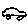
Label: car